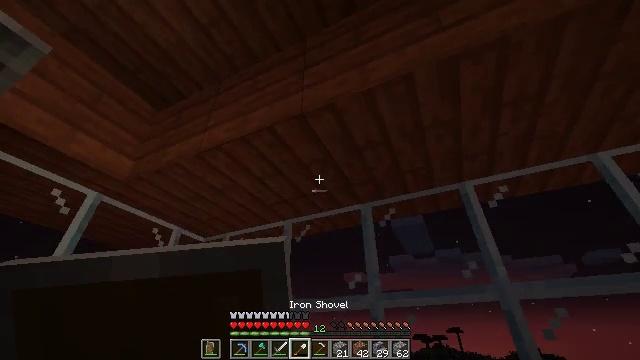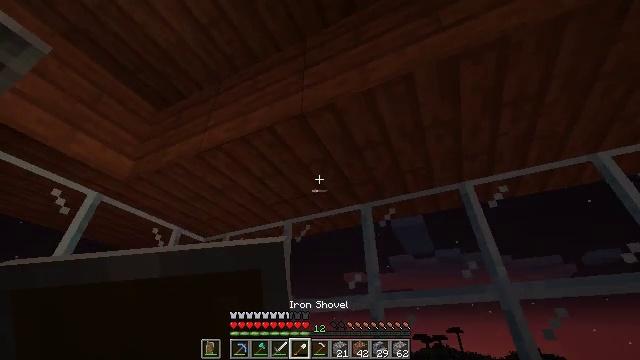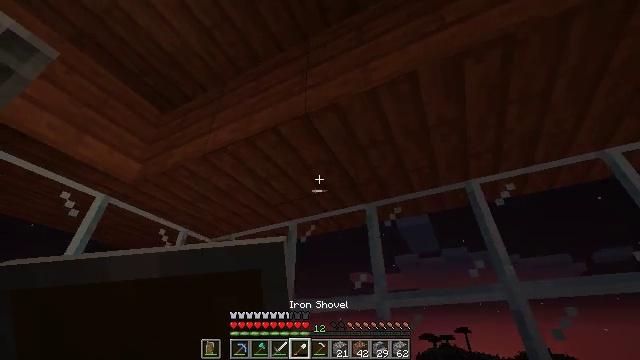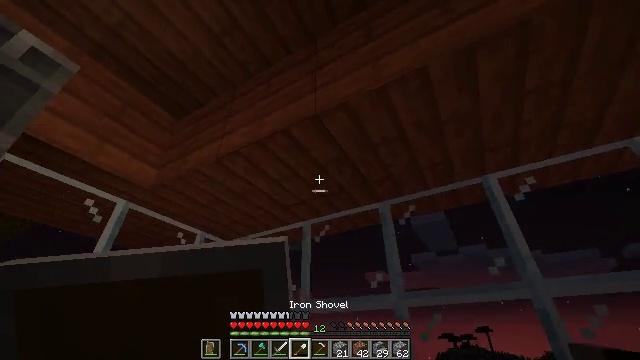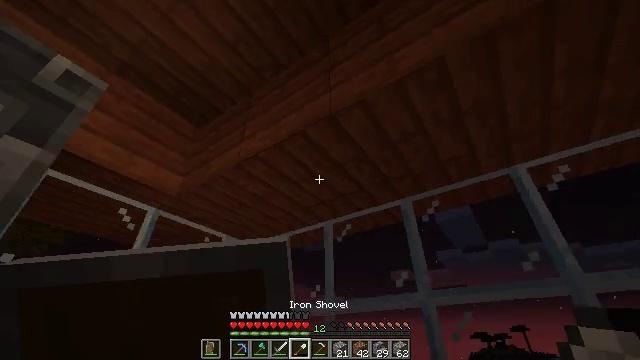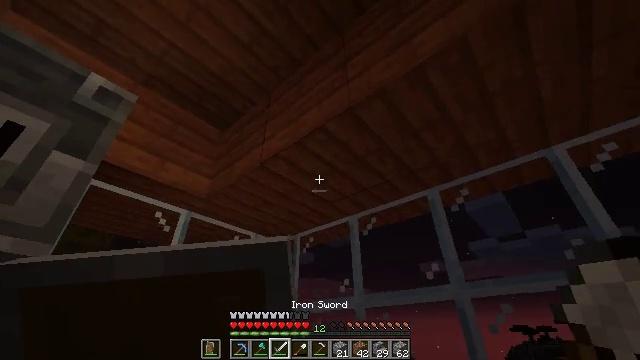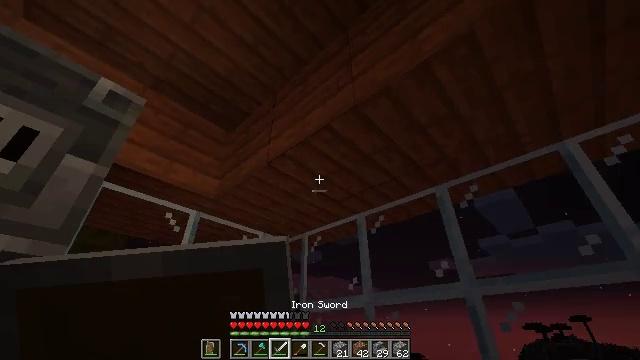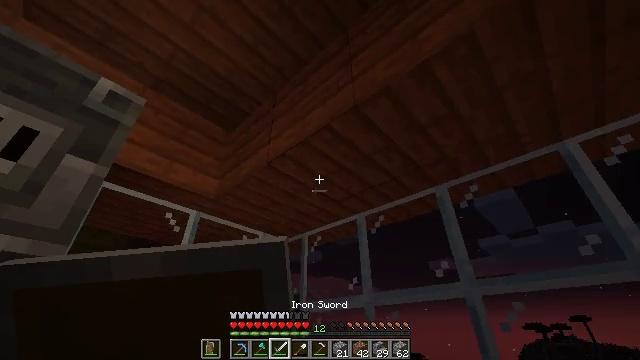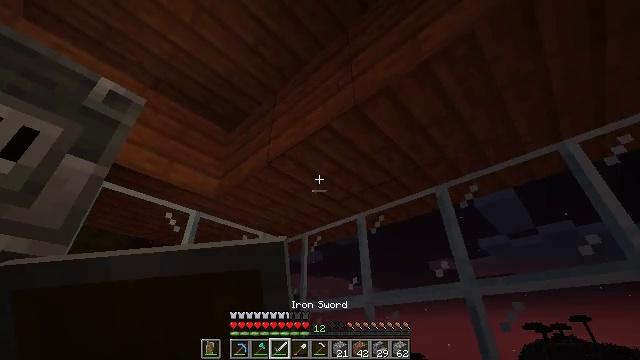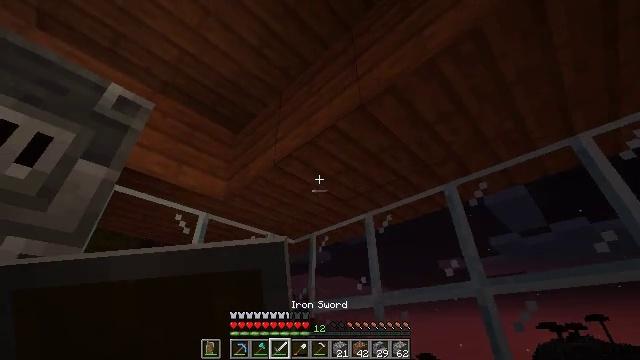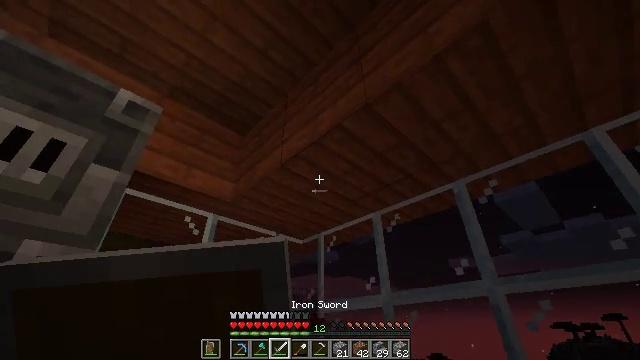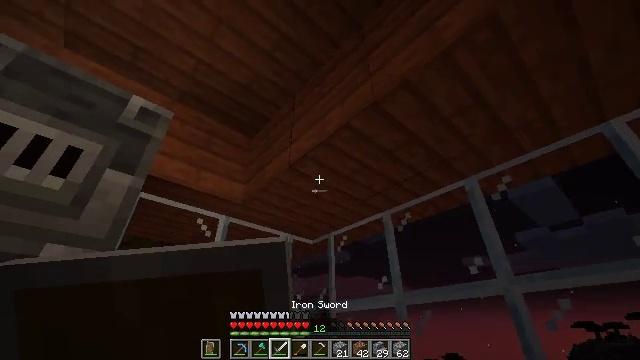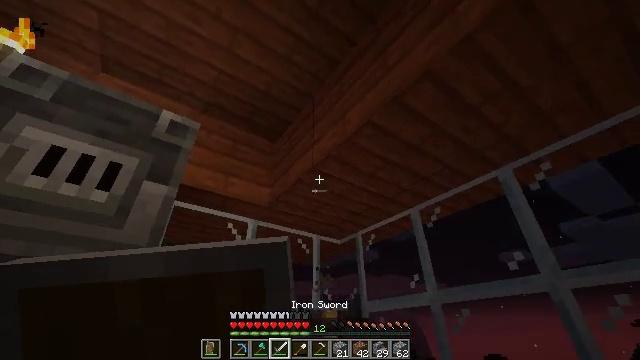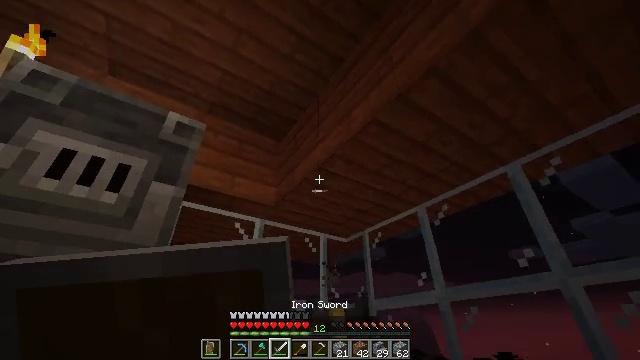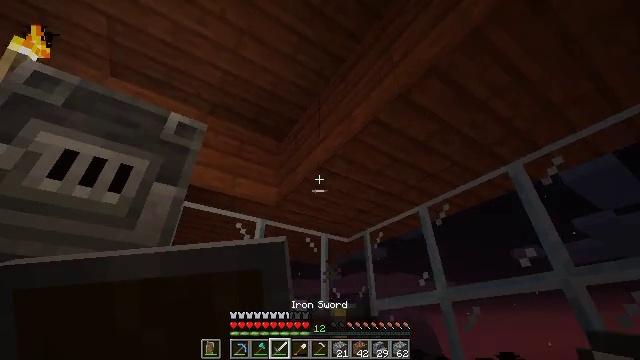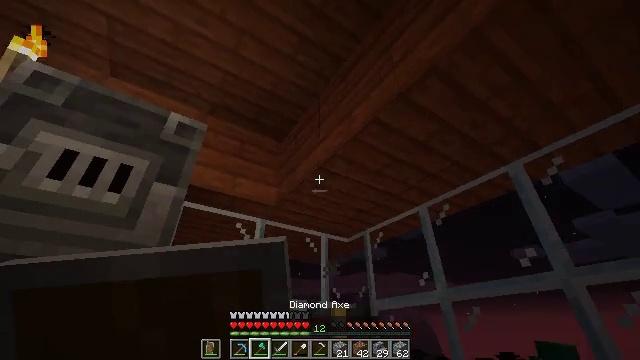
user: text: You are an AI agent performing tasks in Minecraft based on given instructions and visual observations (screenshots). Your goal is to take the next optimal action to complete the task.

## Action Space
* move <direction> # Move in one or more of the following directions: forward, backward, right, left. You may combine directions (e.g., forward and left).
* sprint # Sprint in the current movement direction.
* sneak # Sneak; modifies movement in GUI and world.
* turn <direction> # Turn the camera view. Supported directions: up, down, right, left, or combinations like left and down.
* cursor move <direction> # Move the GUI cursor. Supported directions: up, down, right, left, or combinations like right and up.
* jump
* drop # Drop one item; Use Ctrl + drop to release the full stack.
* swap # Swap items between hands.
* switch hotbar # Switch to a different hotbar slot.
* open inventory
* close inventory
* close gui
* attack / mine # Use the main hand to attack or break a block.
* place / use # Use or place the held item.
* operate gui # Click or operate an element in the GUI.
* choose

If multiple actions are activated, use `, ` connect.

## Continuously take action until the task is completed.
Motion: motion action
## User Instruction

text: Collect acacia planks from a structure.
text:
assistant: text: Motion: no_op
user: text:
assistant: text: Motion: turn left
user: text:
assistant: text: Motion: turn left
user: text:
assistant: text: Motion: turn left
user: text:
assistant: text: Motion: turn left and down
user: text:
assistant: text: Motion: turn left
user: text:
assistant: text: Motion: no_op
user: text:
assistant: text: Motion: no_op
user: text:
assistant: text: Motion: turn left
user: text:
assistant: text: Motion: turn left
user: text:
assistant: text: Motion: turn left
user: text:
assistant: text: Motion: turn left
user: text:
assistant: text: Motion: turn left
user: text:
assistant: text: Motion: no_op
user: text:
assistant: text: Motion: no_op
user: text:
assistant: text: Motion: no_op
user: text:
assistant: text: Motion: turn left
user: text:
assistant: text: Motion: turn left and down
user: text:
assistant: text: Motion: turn left and down
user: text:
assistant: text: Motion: turn left and down
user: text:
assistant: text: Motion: turn down
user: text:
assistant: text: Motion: open inventory
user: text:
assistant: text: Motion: open inventory
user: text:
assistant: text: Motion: cursor move right, open inventory
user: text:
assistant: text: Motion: no_op
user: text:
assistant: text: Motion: cursor move right and down
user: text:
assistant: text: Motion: cursor move right and down
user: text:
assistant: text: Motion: cursor move down
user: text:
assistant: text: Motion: sneak, cursor move left and down
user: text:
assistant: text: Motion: sneak, cursor move left